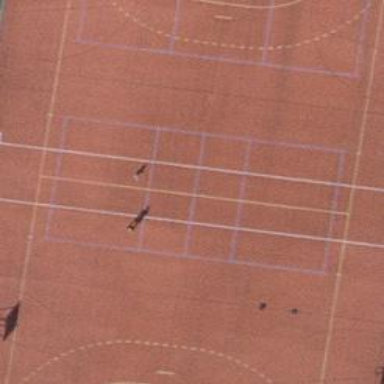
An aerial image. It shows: Tartan basketball court located on pitch designated for leisure land.